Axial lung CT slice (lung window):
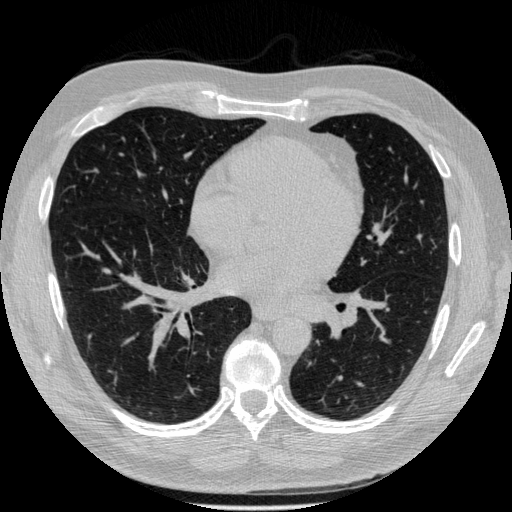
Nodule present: no